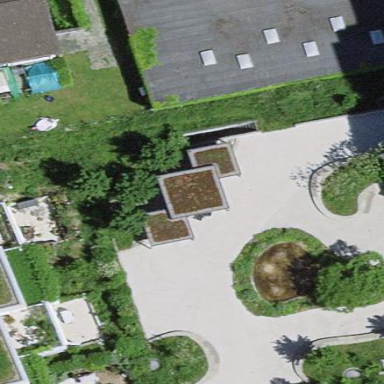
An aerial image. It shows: View of roof of building.